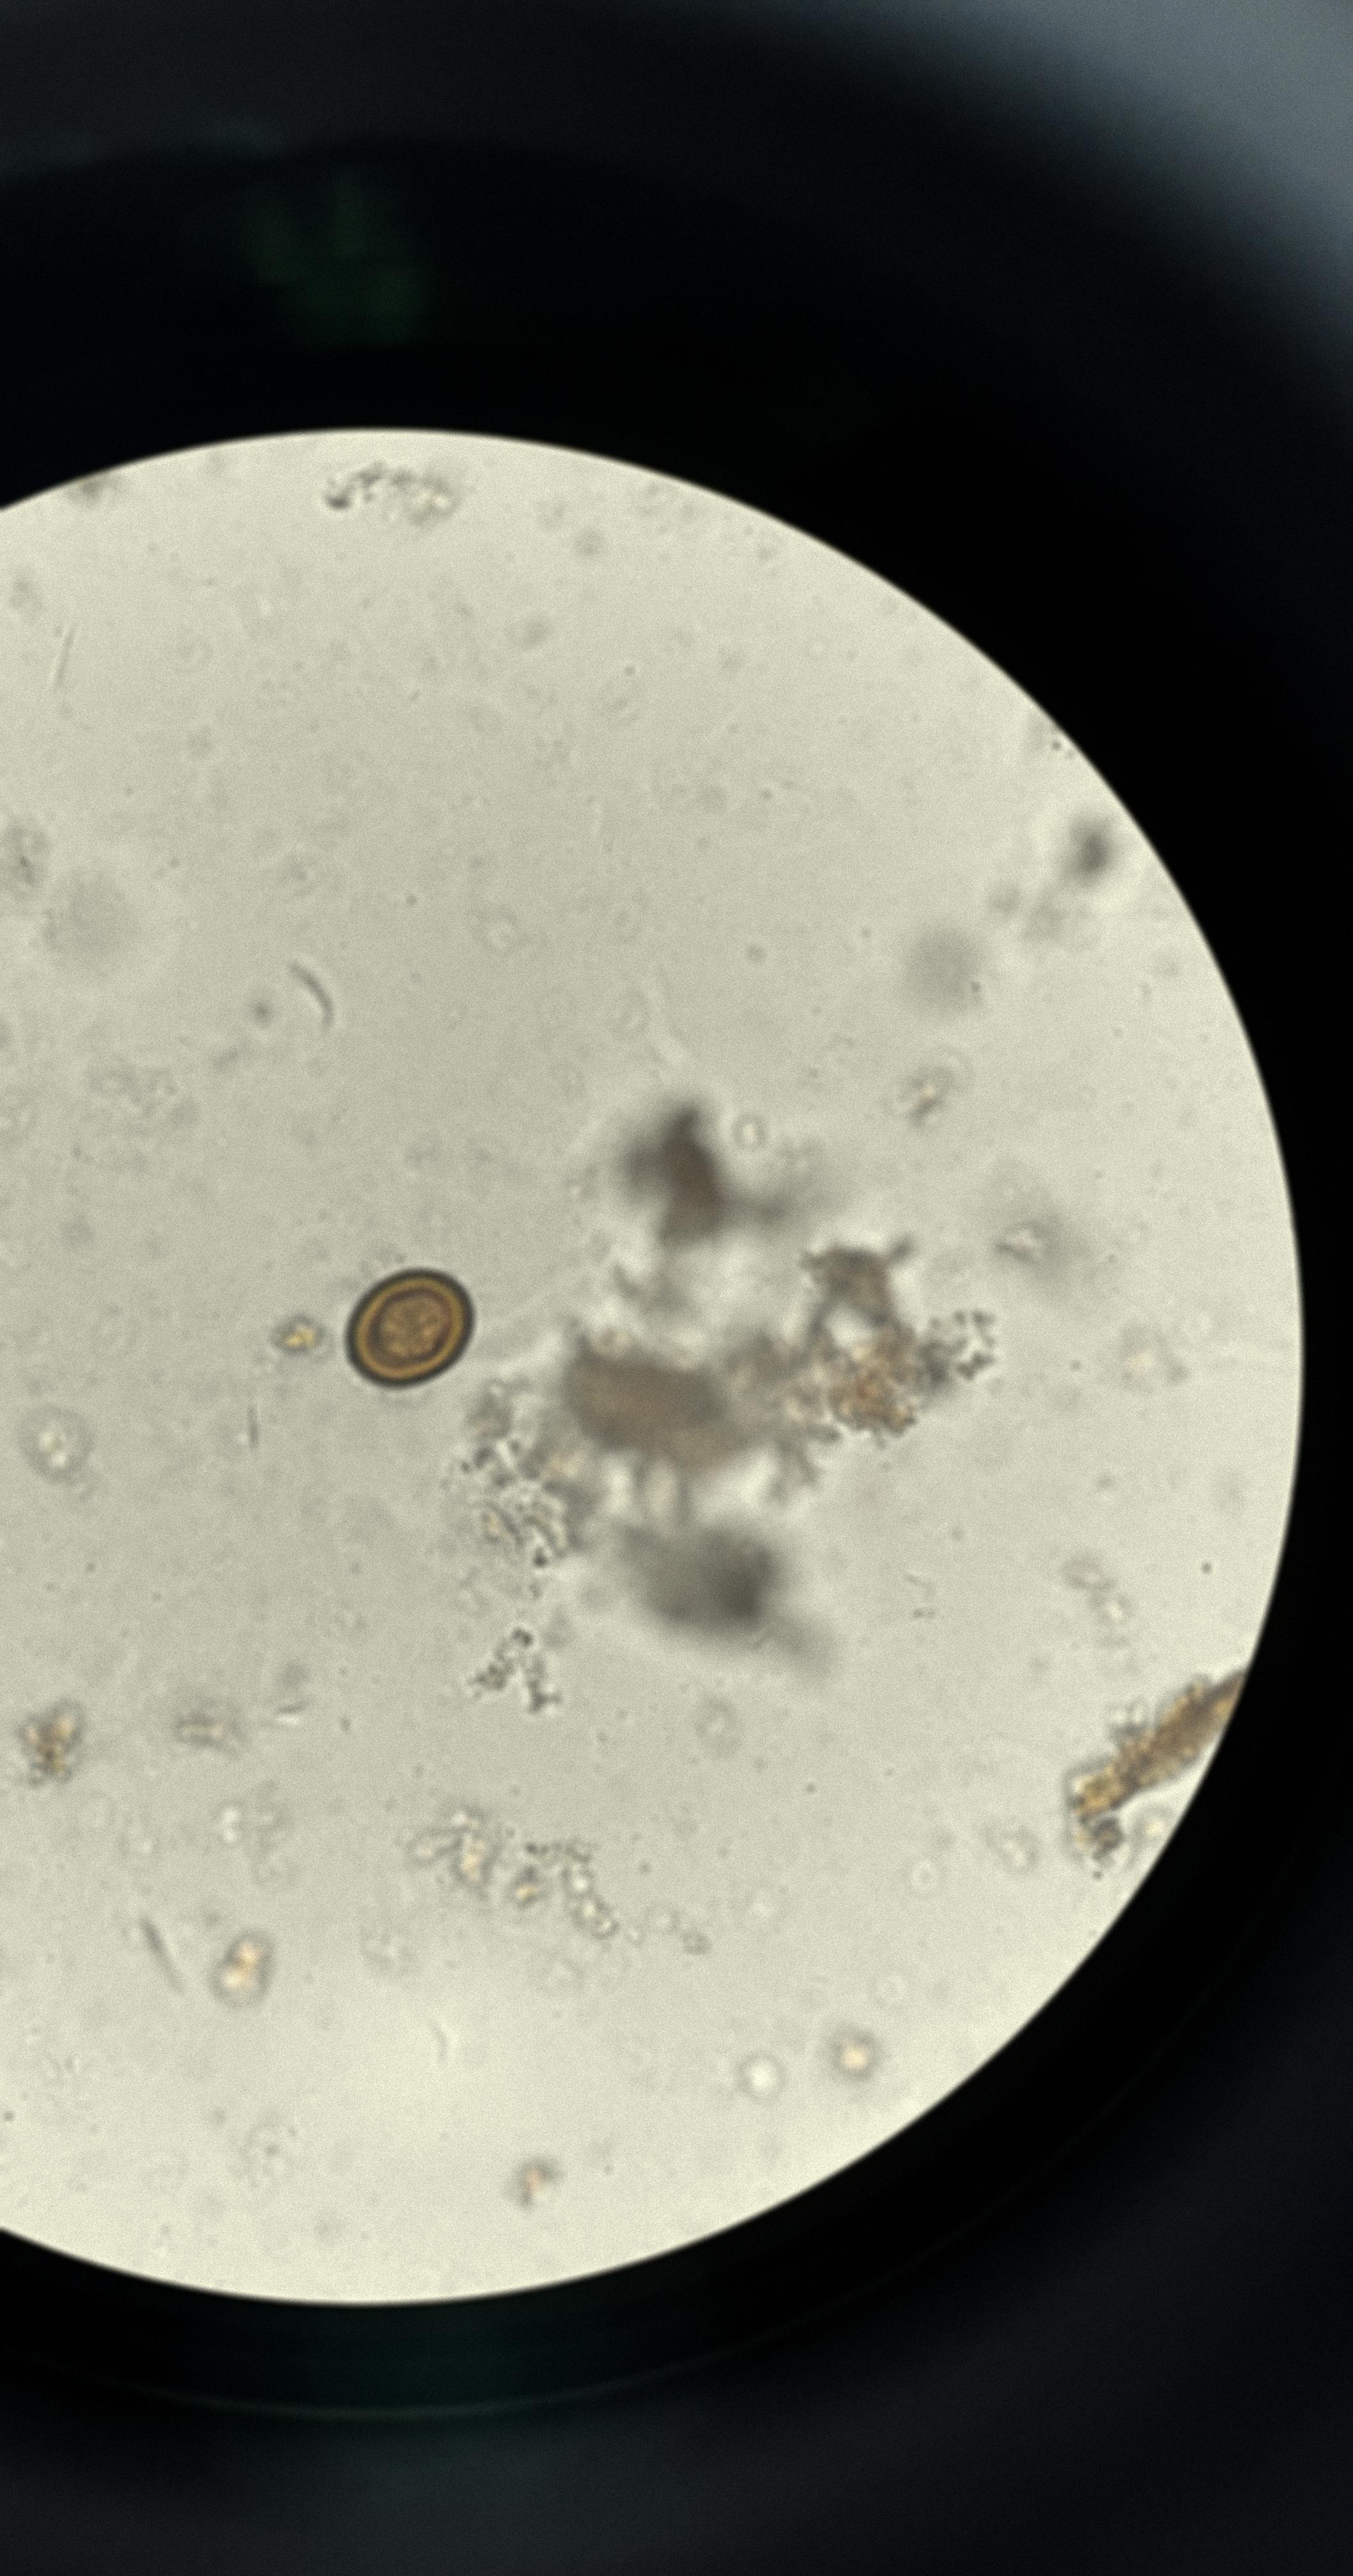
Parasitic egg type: Taenia spp. egg